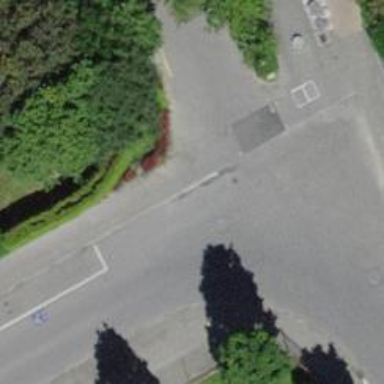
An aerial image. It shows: Residential road with asphalt surface. There are parallel parking lanes on both sides of the road.